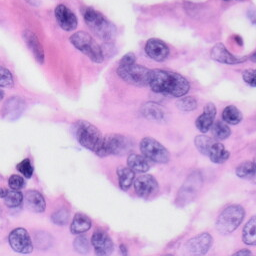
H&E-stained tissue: Skin